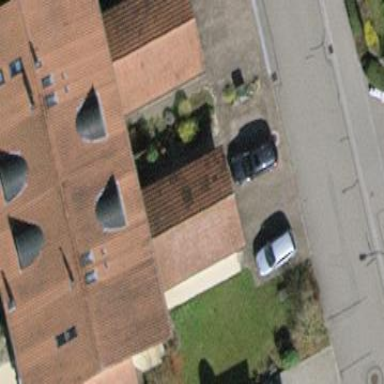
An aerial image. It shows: Building with tile roof.